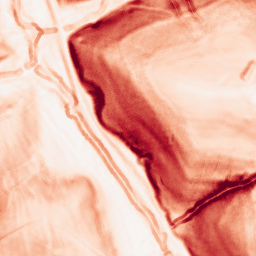
Category: morphological
Decomposition family: morphological_gradient
Decomposition parameters: size: 3
shape: disk
Upsampling method: fft_zeropad
Upsampling parameters: scale: 4
Upsampling scale: 4